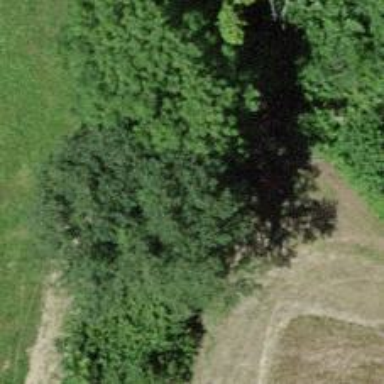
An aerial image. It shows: Broadleaved tree with lush leaves.